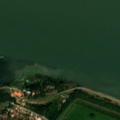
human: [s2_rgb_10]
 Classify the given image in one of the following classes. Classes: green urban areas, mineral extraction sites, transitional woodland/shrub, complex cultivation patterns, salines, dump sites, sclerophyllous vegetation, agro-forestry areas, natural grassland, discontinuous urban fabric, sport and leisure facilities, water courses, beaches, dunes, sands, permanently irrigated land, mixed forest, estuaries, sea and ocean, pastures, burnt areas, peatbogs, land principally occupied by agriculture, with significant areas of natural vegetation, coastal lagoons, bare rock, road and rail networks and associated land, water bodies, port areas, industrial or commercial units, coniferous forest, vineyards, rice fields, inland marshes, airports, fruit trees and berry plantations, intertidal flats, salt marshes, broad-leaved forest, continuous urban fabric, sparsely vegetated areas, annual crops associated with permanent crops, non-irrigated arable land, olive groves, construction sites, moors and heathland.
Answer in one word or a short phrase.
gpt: discontinuous urban fabric, industrial or commercial units, non-irrigated arable land, complex cultivation patterns, water courses